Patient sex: F
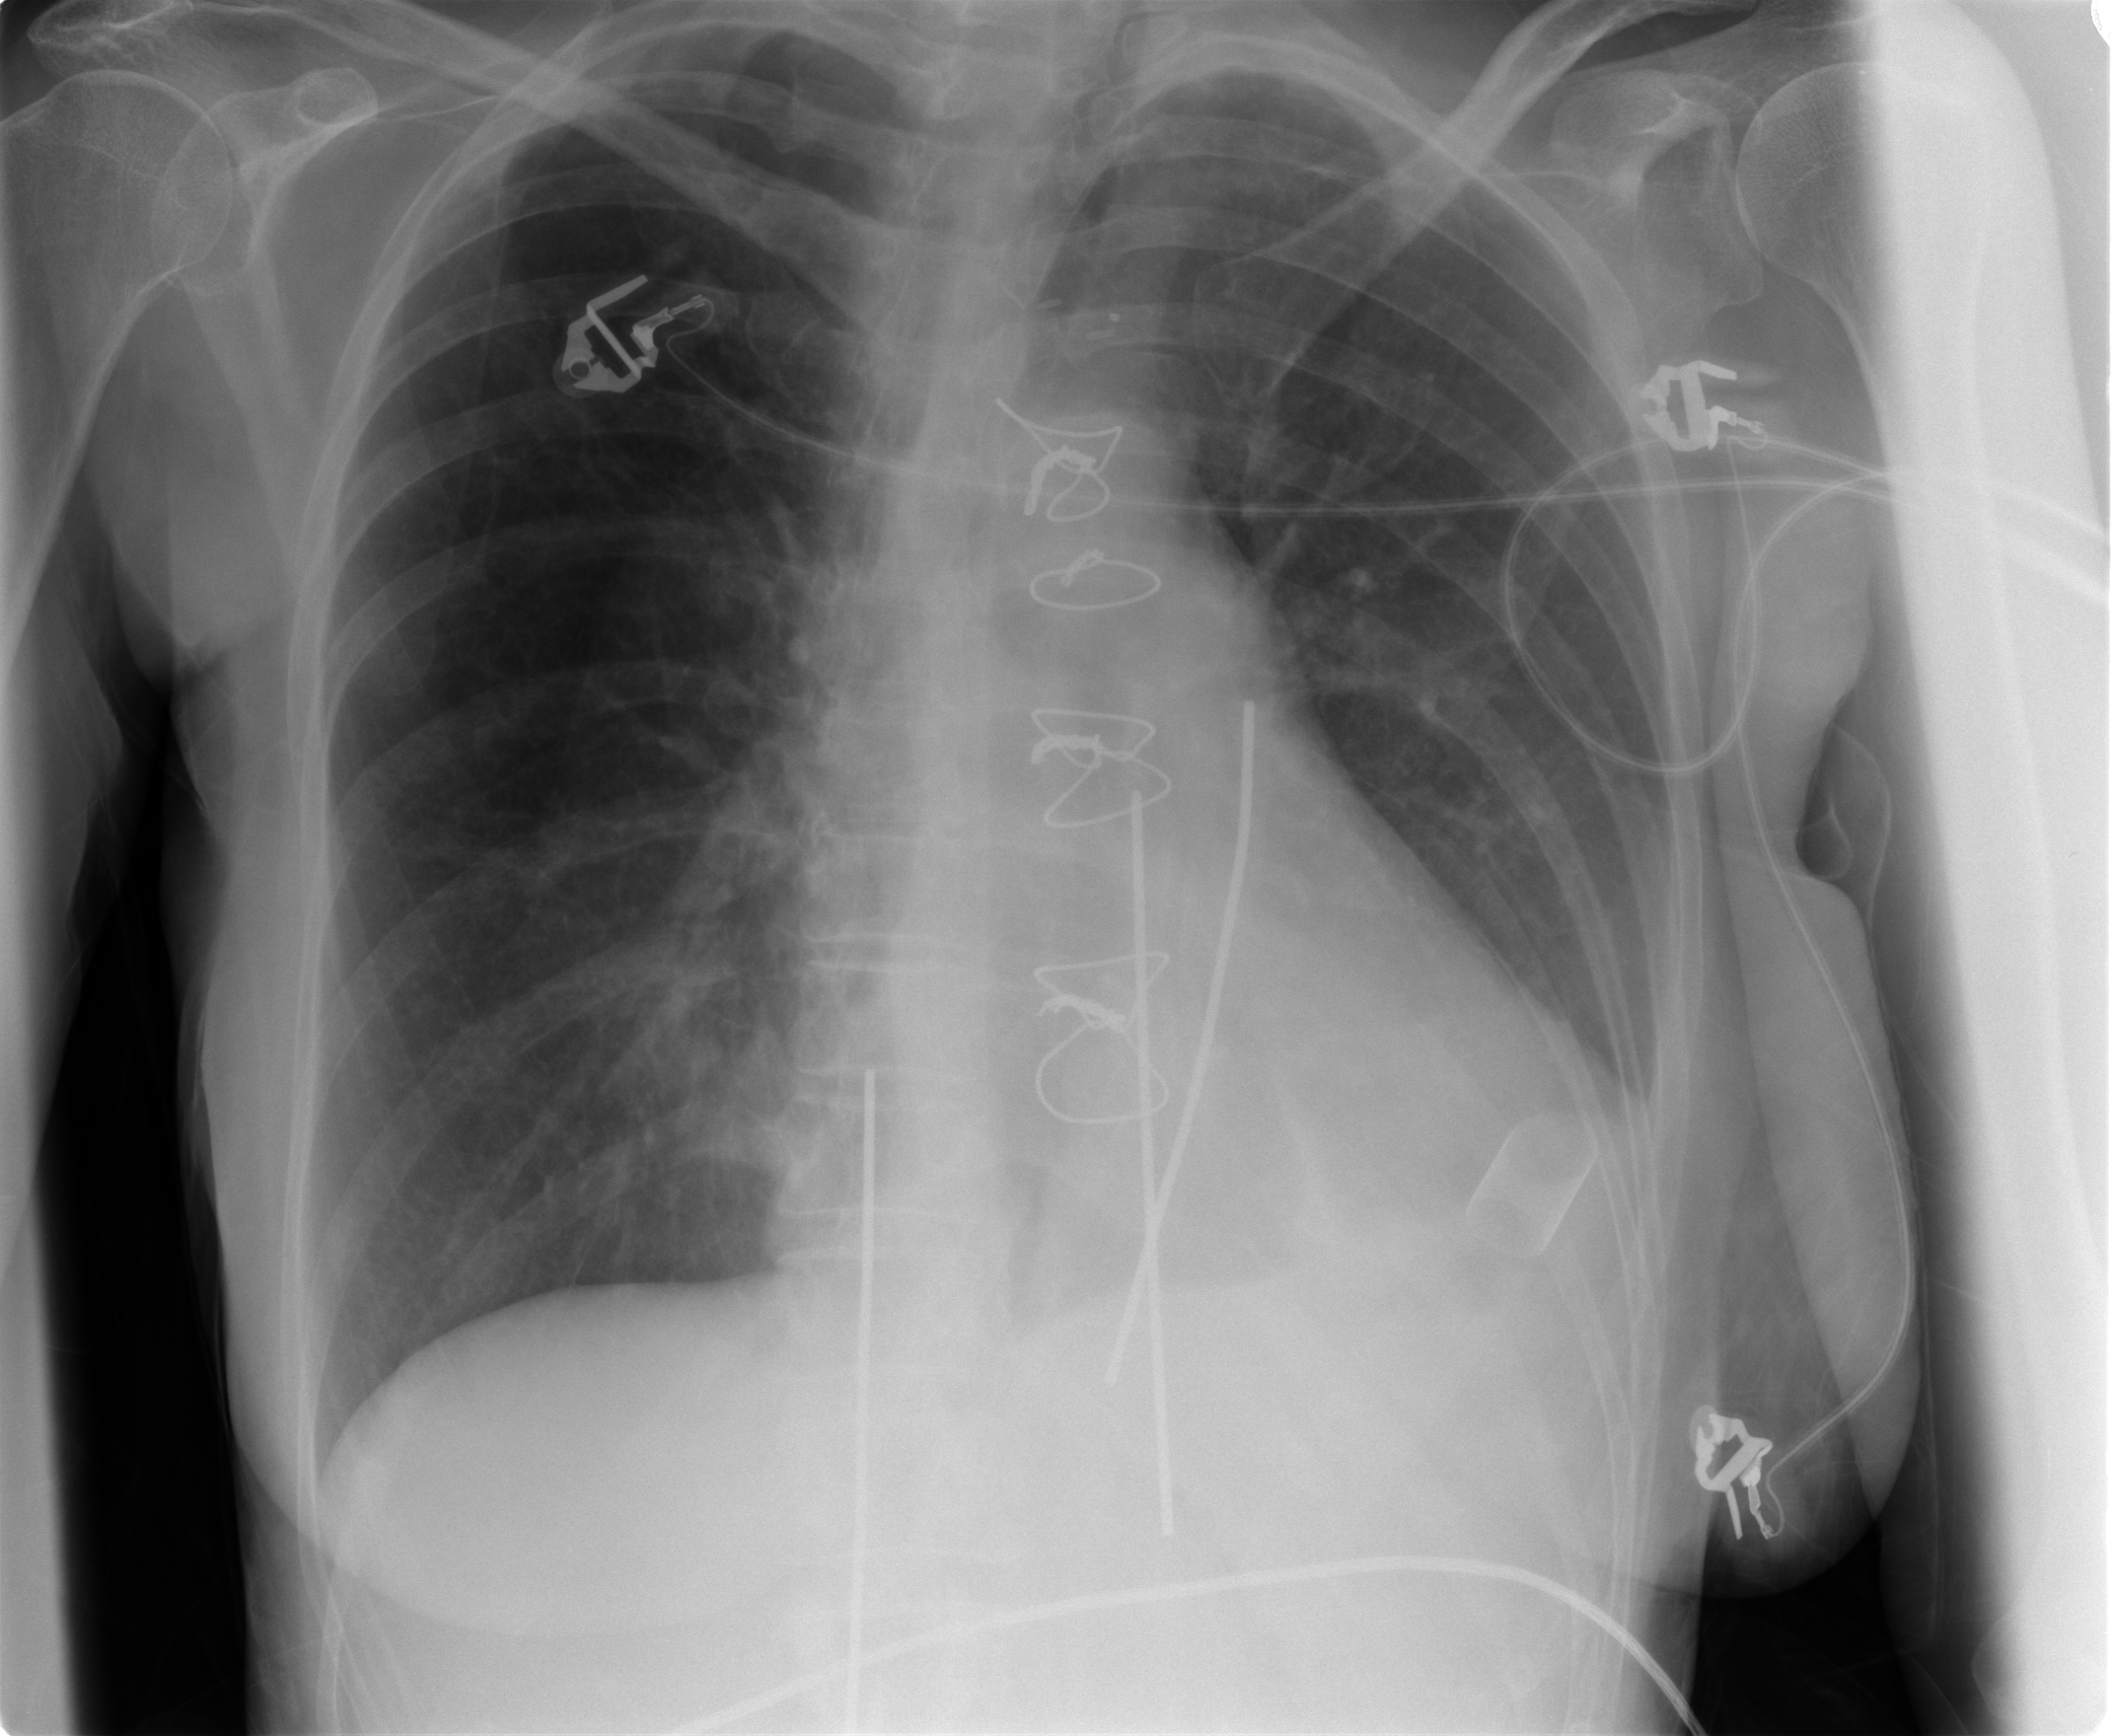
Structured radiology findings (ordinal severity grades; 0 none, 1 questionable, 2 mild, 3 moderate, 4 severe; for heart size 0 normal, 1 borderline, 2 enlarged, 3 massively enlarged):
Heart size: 2
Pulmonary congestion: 0
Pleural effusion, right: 0
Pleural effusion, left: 1
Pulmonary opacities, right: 0
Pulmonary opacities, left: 0
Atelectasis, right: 0
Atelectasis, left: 0